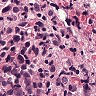
Metastatic tissue present: yes